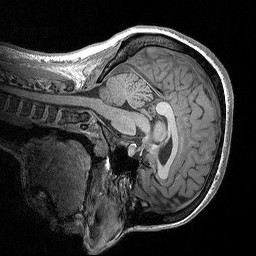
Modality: T1w
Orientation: sagittal
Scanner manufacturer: siemens
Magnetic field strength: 3 T
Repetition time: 2.3 s
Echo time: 0.00298 s